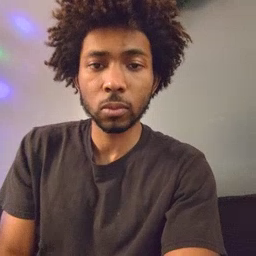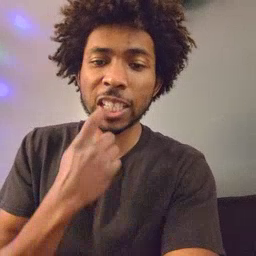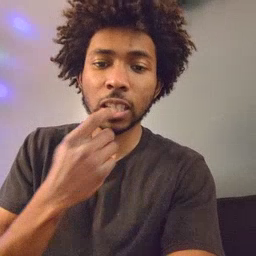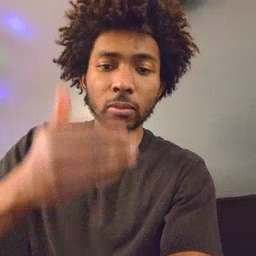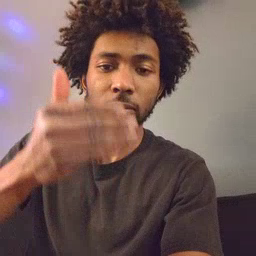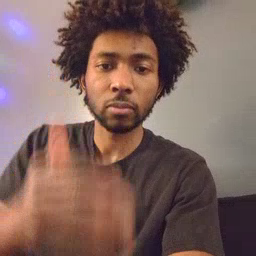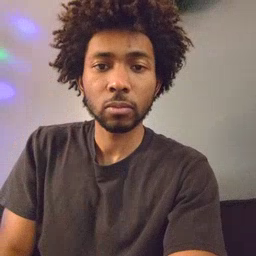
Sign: glasswindow